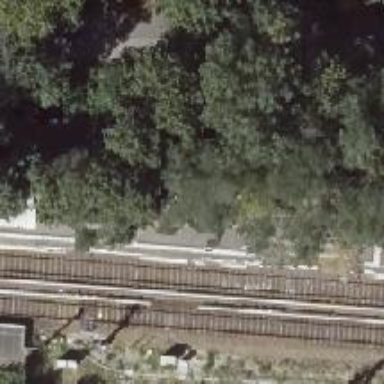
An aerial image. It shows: Historic railway siding.